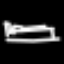
Label: bed